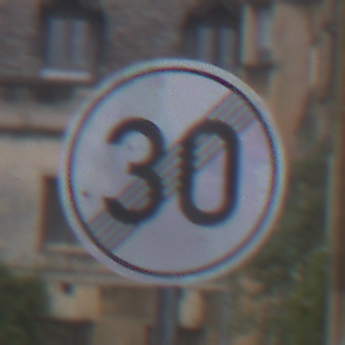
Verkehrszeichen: EndeGeschwindigkeit30
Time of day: Midday
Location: Outdoor (Urban)
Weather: Overcast
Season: NotSpecified
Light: Natural